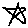
Label: star